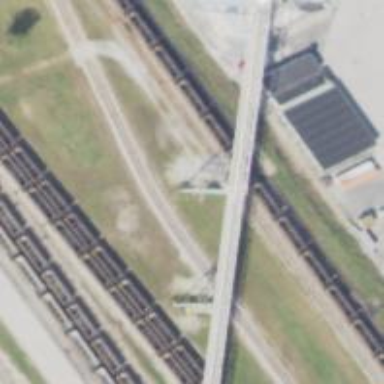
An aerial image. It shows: Railway yard.